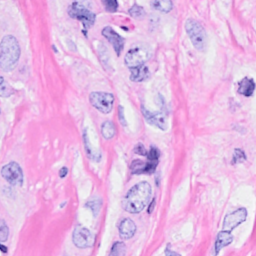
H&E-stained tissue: Breast